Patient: sex F, age 56
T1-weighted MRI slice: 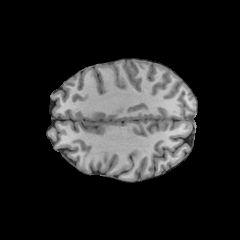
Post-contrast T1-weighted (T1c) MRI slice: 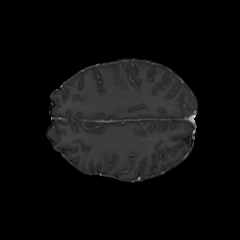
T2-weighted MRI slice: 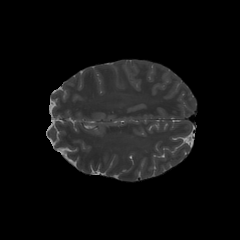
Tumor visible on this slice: no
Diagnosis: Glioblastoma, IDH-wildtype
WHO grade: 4